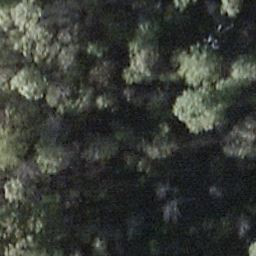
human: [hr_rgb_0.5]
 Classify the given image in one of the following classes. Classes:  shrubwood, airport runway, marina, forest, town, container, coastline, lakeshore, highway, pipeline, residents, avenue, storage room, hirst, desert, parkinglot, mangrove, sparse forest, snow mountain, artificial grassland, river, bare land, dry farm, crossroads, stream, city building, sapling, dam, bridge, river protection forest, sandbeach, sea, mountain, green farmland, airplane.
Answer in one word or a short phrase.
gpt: shrubwood